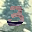
Label: 3